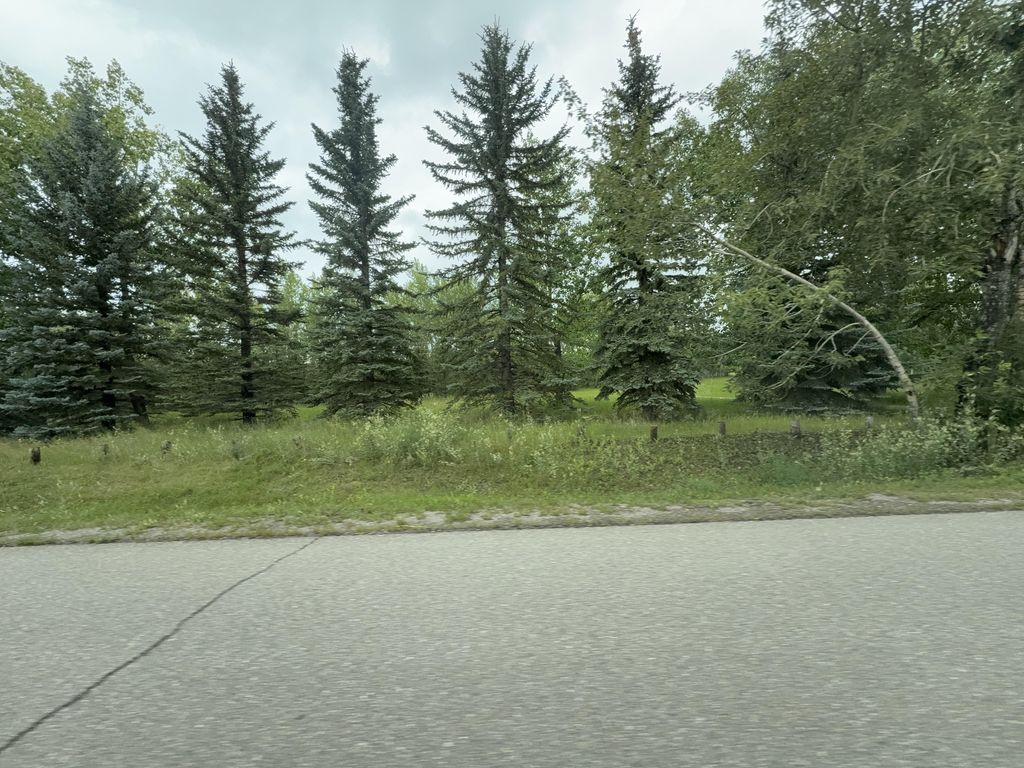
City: calgary